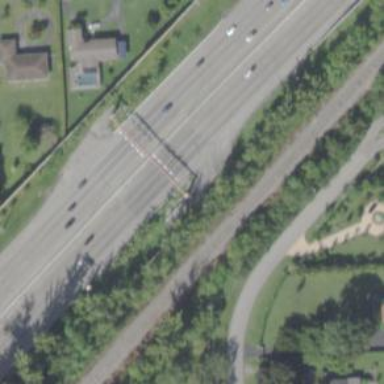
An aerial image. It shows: Toll gantry on the road.